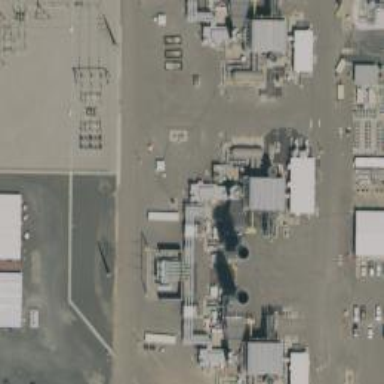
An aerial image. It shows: Gas turbine generator.